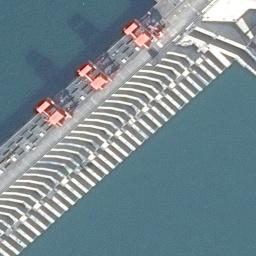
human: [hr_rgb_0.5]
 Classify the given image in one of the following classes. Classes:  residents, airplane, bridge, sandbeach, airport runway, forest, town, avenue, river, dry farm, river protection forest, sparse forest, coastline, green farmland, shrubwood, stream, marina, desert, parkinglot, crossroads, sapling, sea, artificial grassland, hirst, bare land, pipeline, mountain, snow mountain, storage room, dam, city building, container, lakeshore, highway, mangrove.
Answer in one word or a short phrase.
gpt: dam